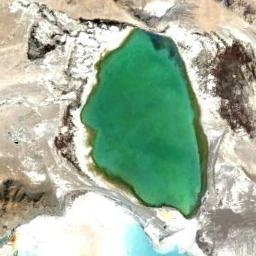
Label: lake